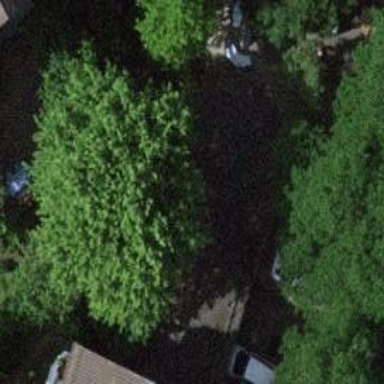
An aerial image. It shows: Group of garages.